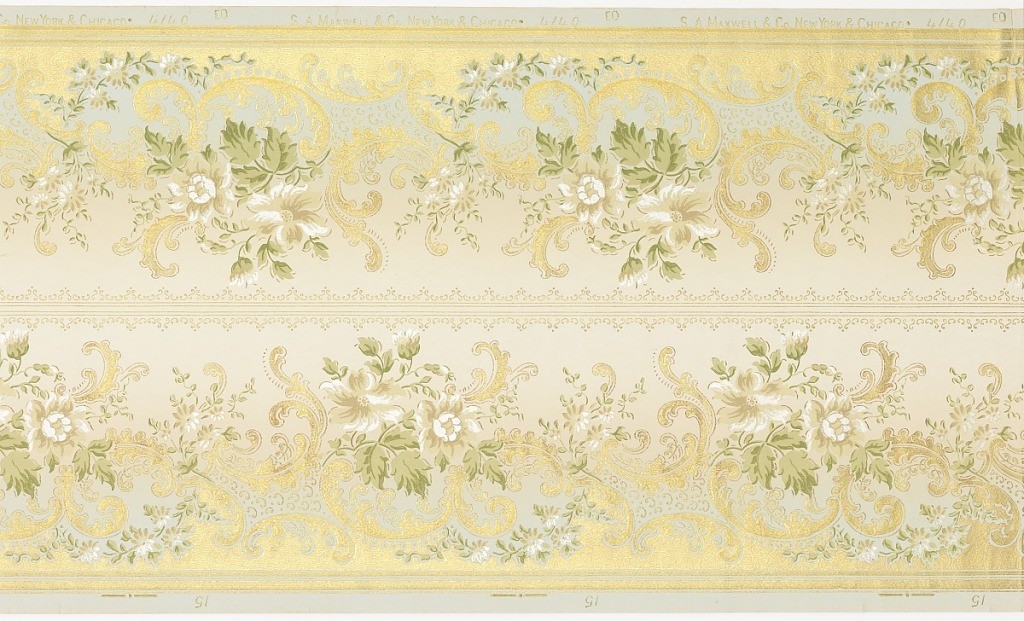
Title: Frieze
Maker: Maxwell & Co., S.A., Chicago, Illinois, USA
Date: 1905–1915
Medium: Machine-printed paper
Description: Printed two borders across the width. Floral sprigs spread out amongst foliate scrolls. Top half of background is colored very pale green, while the lower half is deeper green